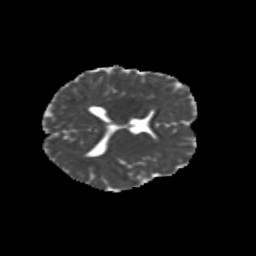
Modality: MD
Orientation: axial
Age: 11
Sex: male
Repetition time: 9.512 s
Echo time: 0.089 s